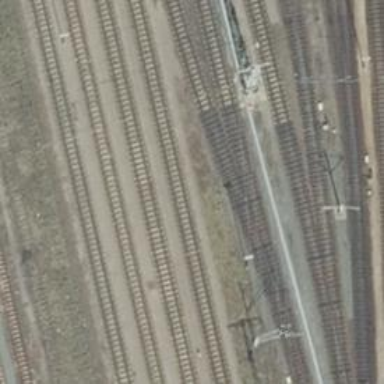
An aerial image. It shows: Railway siding for service.